Question: I have a DataSet that looks like the below information.

What I am trying to do is populate an object with as much information as available.
So I want to get UnitNum 65002 from the top dataset and the rest from the Single column table.
My Code:
'''
foreach (DataRow row in dsUnits.Tables[0].Rows)
{
var unit = new Unit.Unit
{
UnitNum = row["UnitNumber"].NullSafeToString(),
CustCode = row["CustCode"].NullSafeToString(),
Year = row["Year"].NullSafeToString(),
Make = row["Make"].NullSafeToString(),
Model = row["Model"].NullSafeToString()
};
UnitsInvolvedInBreakdown.Add(unit);
}
foreach (DataRow row in dsUnits.Tables[1].Rows)
{
if (UnitsInvolvedInBreakdown.Where(x => x.UnitNum == row["UnitNumber"].ToString()).Count() == 0)
{
var unit = new Unit.Unit
{
UnitNum = row["UnitNumber"].ToString()
};
UnitsInvolvedInBreakdown.Add(unit);
}
}
'''
This seems really inefficient to me, I tried the below code and go no results,
'''
var q = dsUnits.Tables[0].AsEnumerable().Except(dsUnits.Tables[1].AsEnumerable());
'''
My question basically, is there a way to use linq to select UnitNumbers from table 0, only if they do not exist in table 1
Better explanation.
The unit number will be in table 1. It might be in table 0.
If it is in table 0, I want to get the information from there..i have more info.
If it is not in table 0, I want to get the info from table 1 because I have to take what I can get. But I don't want duplicates.
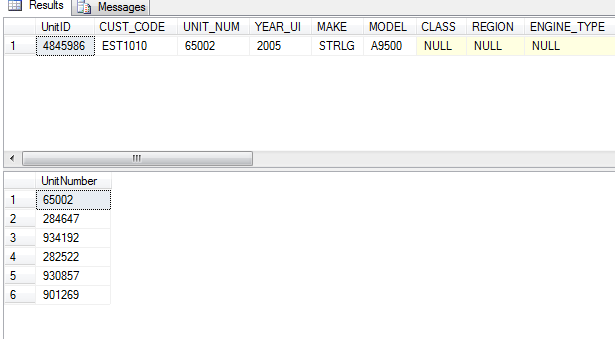
Answer: If i have understood your requirement this is what you're looking for. It first takes all from table one and then all that are not in table one but in table two via a Linq Left-Outer-Join:
'''
var unitsFrom1 = dsUnits.Tables[0].AsEnumerable()
.Select(row => new Unit.Unit
{
UnitNum = row["UnitNumber"].NullSafeToString(),
CustCode = row["CustCode"].NullSafeToString(),
Year = row["Year"].NullSafeToString(),
Make = row["Make"].NullSafeToString(),
Model = row["Model"].NullSafeToString()
});
var unitsFrom2Notin1 =
from row in dsUnits.Tables[1].AsEnumerable()
join u1 in unitsFrom1
on row.Field<string>("UnitNumber") equals u1.UnitNum into outer
from outerJoin in outer.DefaultIfEmpty()
where outerJoin == null
select new Unit.Unit
{
UnitNum = row["UnitNumber"].NullSafeToString()
};
'''
Now you can concat both:
'''
IEnumerable<Unit.Unit> result = unitsFrom1.Concat(unitsFrom2Notin1);
'''
---
Here's a different approach that is more maintainable and should work in any case. You can implement a custom 'IEqualityComparer<Unit>' which you can use for many (set based) LINQ methods like 'Join', 'Intersect', 'Union', 'GroupBy'. You can also use it for a 'HashSet<Unit.Unit>' which i'd prefer in this case. Here is a possible implementation of the 'UnitComparer':
'''
public class UnitComparer : IEqualityComparer<Unit>
{
public bool Equals(Unit x, Unit y)
{
if (x == null && y == null) return true;
if (x == null || y == null) return false;
return x.UnitNum == y.UnitNum;
}
public int GetHashCode(Unit obj)
{
return obj == null || obj.UnitNum == null ? 0 : obj.UnitNum.GetHashCode();
}
}
'''
and here is the simple loop that you need, take all from first and all that are not in the first from the second. Note the <URL> that i use:
'''
var uniqueUnits = new HashSet<Unit.Unit>(new Unit.UnitComparer());
foreach (DataRow row in dsUnits.Tables[0].Rows)
{
Unit.Unit unit = new Unit.Unit
{
UnitNum = row["UnitNumber"].NullSafeToString(),
CustCode = row["CustCode"].NullSafeToString(),
Year = row["Year"].NullSafeToString(),
Make = row["Make"].NullSafeToString(),
Model = row["Model"].NullSafeToString()
};
uniqueUnits.Add(unit);
}
foreach (DataRow row in dsUnits.Tables[1].Rows)
{
Unit.Unit unit = new Unit.Unit
{
UnitNum = row["UnitNumber"].NullSafeToString()
};
uniqueUnits.Add(unit);
}
'''
<URL> returns 'false' if it could not be added because it was already in the set.